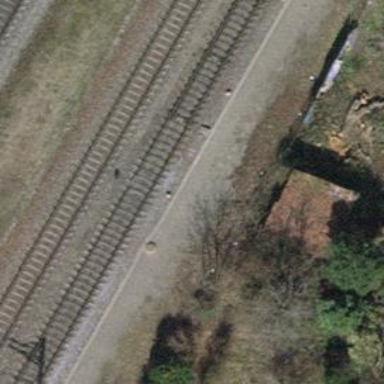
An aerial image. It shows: Railway switch.